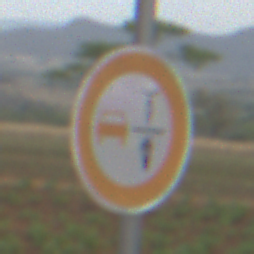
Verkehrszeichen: VerbotUeberholenEinspurigeFahrzeuge
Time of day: Midday
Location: Outdoor (Nature)
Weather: PartlyCloudy
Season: NotSpecified
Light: Natural